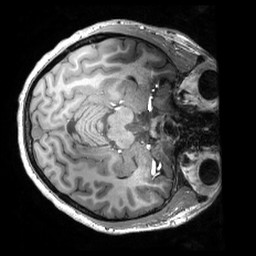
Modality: T1w
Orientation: axial
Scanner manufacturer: philips
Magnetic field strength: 7 T
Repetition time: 0.008 s
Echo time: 0.001974 s